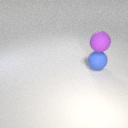
large purple rubber sphere above large blue rubber sphere